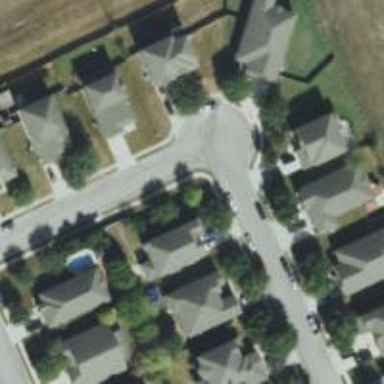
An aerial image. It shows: Residential road with separate asphalt sidewalk.